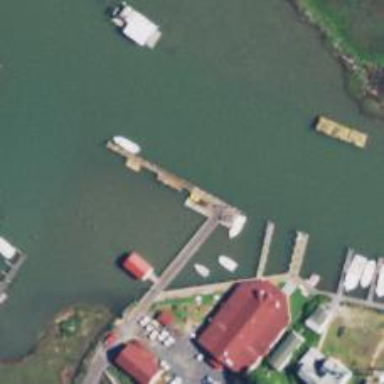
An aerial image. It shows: Commercial mooring pier.